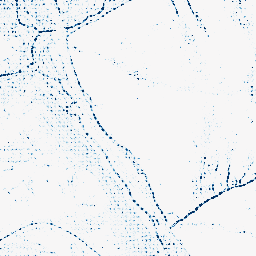
Category: morphological
Decomposition family: morphological_square
Decomposition parameters: operation: closing
size: 3
Upsampling method: sinc_hamming
Upsampling parameters: scale: 8
kernel_size: 4
Upsampling scale: 8